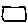
Label: square